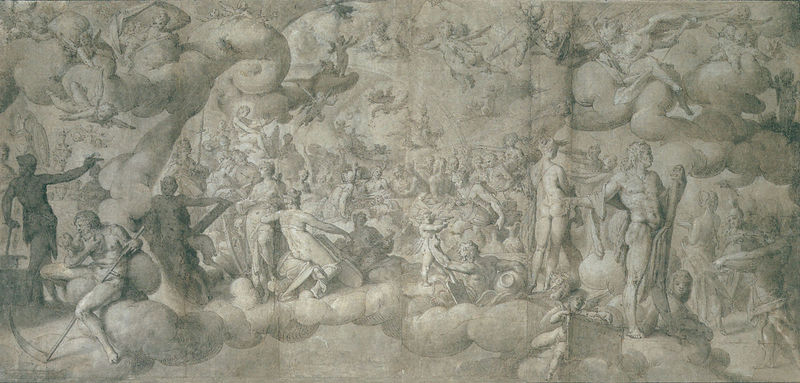
Titel: Die Hochzeit von Cupido und Psyche
Künstler: Bartholomäus Spranger
Schlagwörter: flügel, gemälde, gott, gruppe, himmel, kampf, mann, nackt, umhang, weiß, wolken, frauen, menschen, frau, grau, männer, schwarz, skizze, szene, zeichnung, wolke, fest, malerei, feier, tod, erde, mantel, fliegen, kinder, engel, putte, hintern, stab, grafik, nebel, krieg, querformat, antike, druck, schwarzweiss, sichel, radierung, mythologie, menschenmenge, bankett, apokalypse, götter, teufel, zeus, olymp, heilige, speer, amor, psyche, putti, gottheiten, sense, got, base, zusammenkunft, götterkosmos, jüngstes gricht